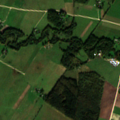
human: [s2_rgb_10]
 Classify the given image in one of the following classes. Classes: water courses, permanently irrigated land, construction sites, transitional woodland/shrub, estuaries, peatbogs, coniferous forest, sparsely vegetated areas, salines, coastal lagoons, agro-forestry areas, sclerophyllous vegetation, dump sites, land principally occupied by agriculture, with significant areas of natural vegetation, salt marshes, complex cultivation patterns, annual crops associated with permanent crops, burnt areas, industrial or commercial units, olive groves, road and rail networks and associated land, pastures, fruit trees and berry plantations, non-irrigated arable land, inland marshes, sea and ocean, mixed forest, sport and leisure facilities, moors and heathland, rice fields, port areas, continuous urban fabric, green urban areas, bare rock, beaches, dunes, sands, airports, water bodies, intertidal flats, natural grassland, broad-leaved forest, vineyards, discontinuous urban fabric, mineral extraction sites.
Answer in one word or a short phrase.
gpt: non-irrigated arable land, complex cultivation patterns, mixed forest, transitional woodland/shrub